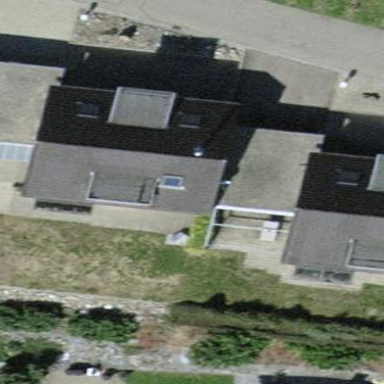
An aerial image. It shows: Detached building with gabled roof.